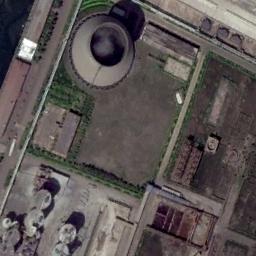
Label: thermal_power_station